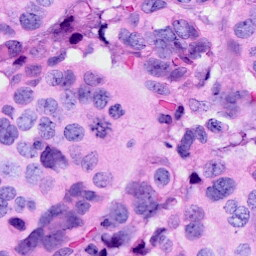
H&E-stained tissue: Breast